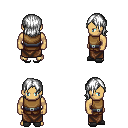
a pixel art fantasy rpg character, male body template, human, tanned skin, leather chest armor, robe skirt, white long bangs hairstyle, gray slippers, four views (front, back, left, right), 2x2 character sprite sheet, small pixel art, hard edges, no anti-aliasing